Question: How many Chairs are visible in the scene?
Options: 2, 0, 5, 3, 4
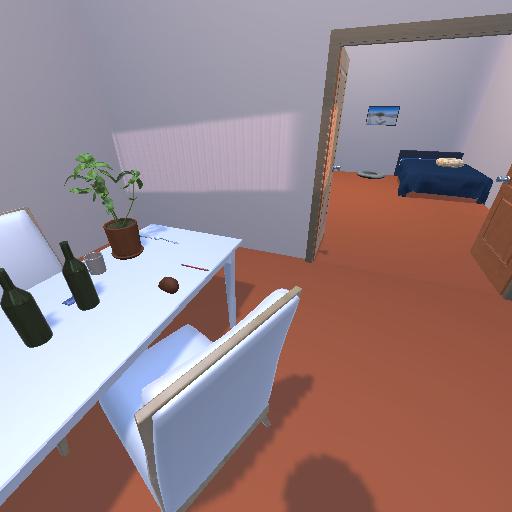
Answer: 2